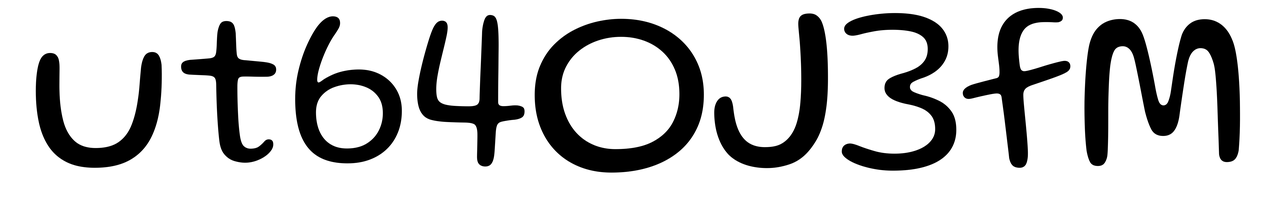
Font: Gluten_Light